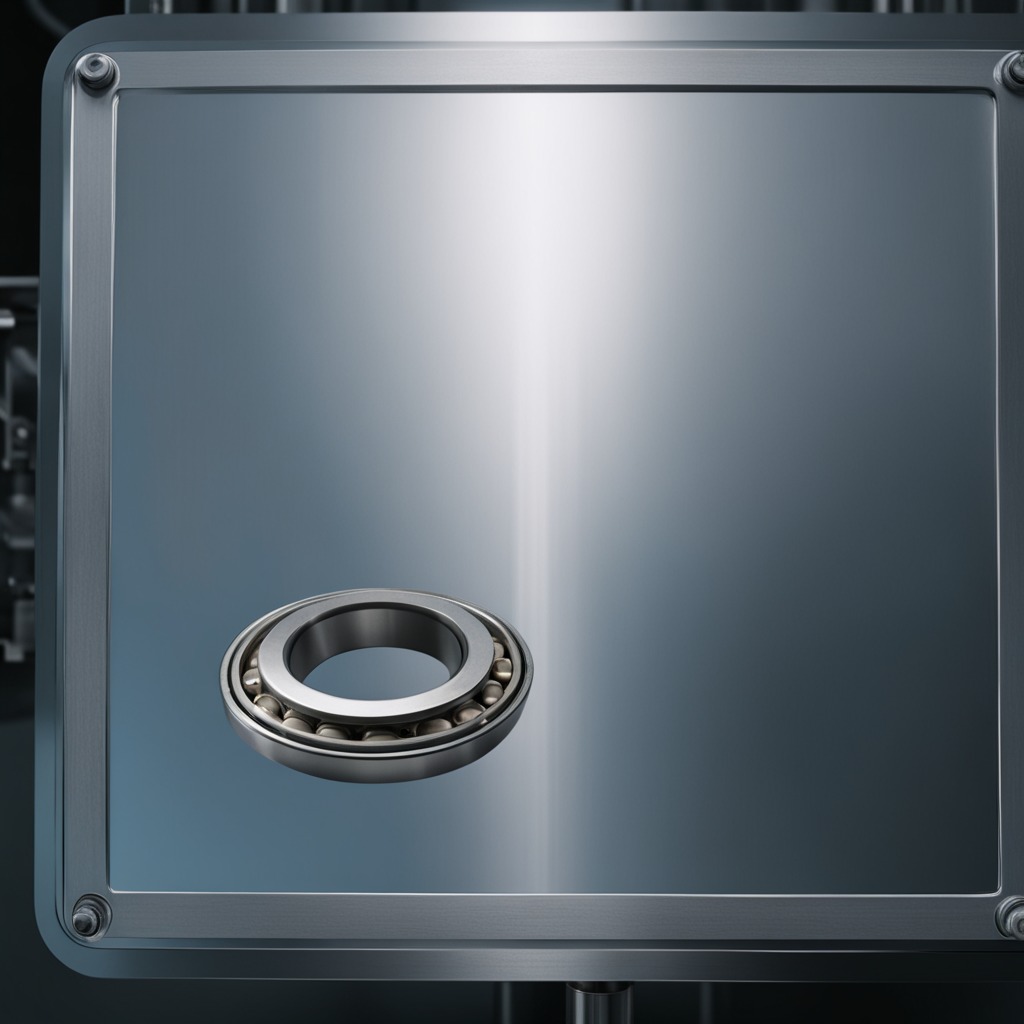
A metal ball bearing is lying on the metal table in the machine shop under fluorescent lights.